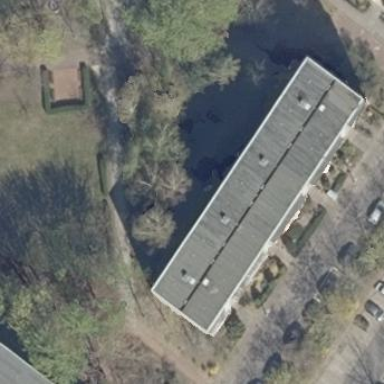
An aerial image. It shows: Apartment building with flat roof.